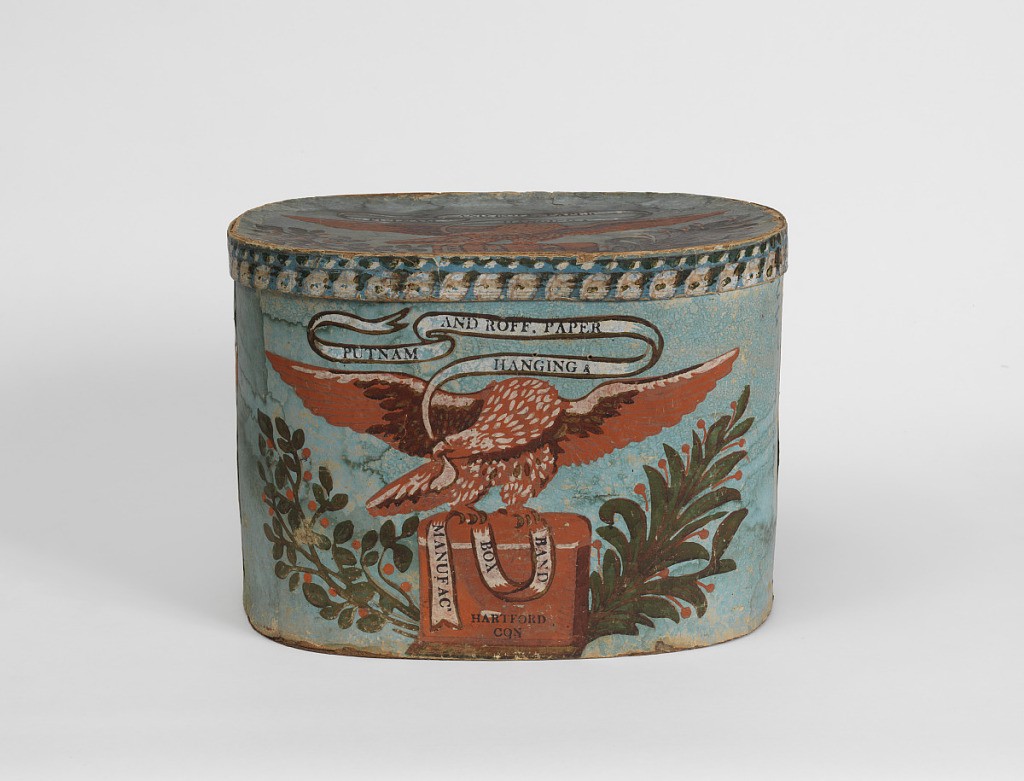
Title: Putnam and Roff
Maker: Putnam and Roff
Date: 1821–24
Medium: Block printed paper on pasteboard support
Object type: Bandbox and lid
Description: Bandbox scene depicts eagle bearing in his beak a banderole advertising the manufacturer. Printed on banderole shown in pattern: "PUTNAM AND ROFF. PAPER/ HANGING &/ BAND/ BOX/ MANUFACR/ HARTFORD/ CON". Light blue ground block printed in orange, white, gray, and light brown distemper colors, and in green, brown, black and yellow with glossy finish. Rim covered in border paper with blue ground, block-printed in white, pink, brown and green.